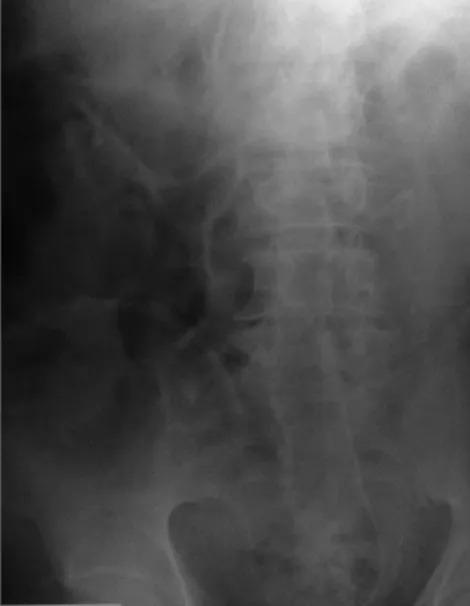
Postsurgical X-ray.
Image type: radiology (x_ray)